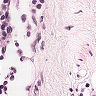
Metastatic tissue present: no